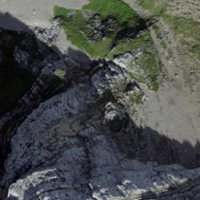
EUNIS habitat code: 48
Species observed at this site:
Astrantia major